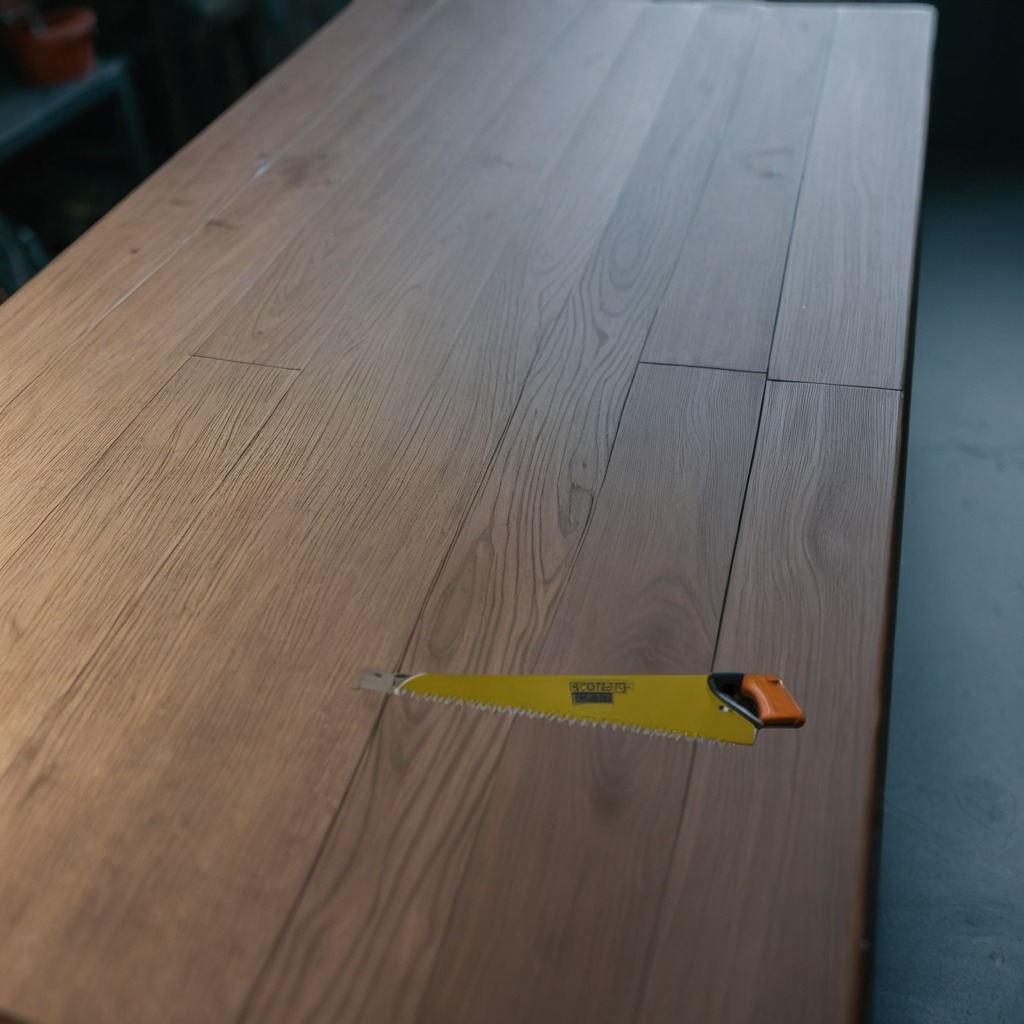
A metal saw is lying on the old table.